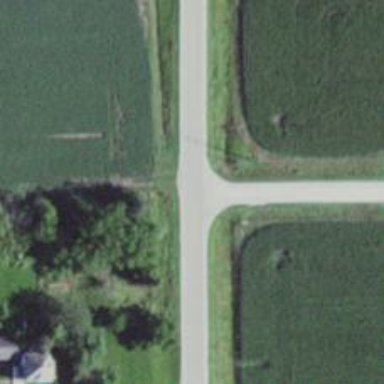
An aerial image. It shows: Secondary road with asphalt surface.